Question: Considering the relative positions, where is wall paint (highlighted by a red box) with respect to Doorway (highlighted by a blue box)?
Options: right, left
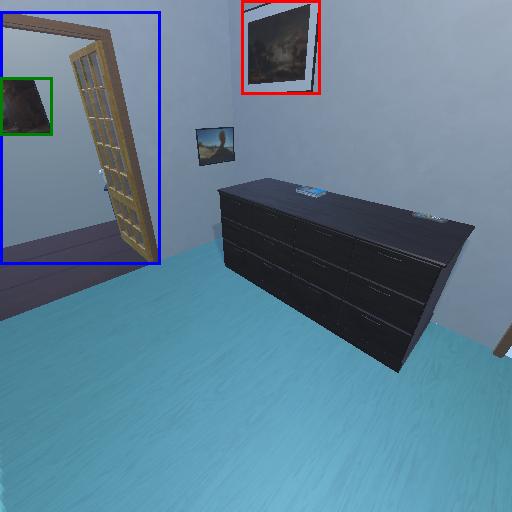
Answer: right